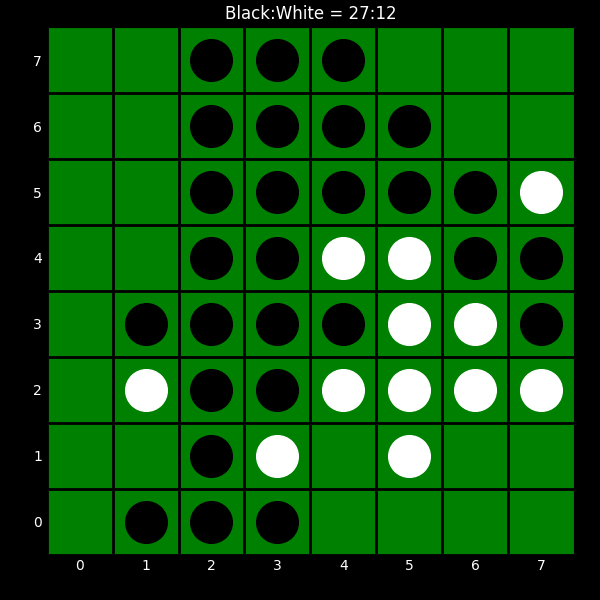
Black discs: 27
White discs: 12